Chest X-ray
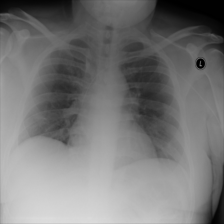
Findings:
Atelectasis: negative
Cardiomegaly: negative
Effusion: negative
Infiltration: negative
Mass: negative
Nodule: negative
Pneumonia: negative
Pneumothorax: negative
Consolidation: negative
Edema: negative
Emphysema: negative
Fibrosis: negative
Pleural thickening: negative
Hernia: negative